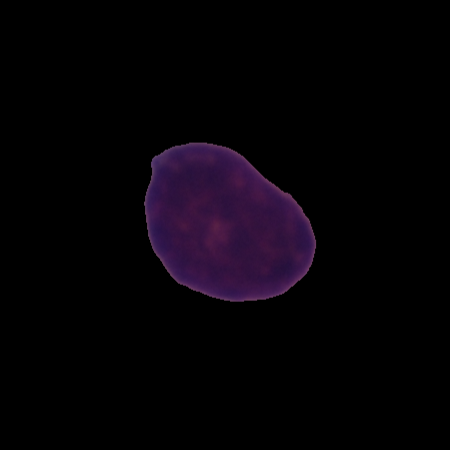
Label: healthy